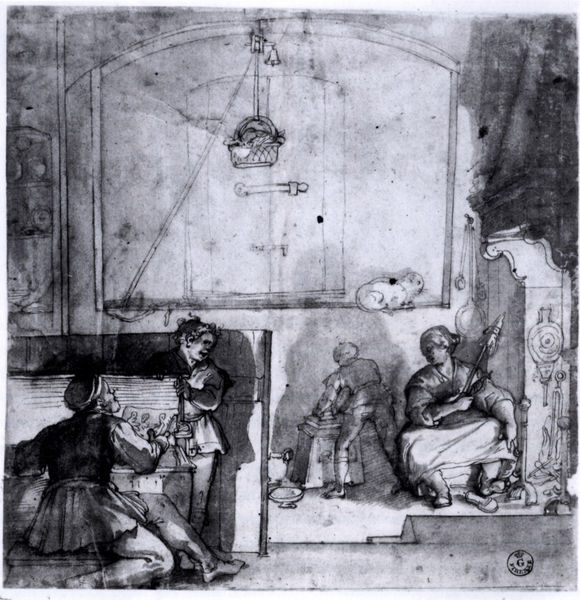
Titel: Taddeo im Haus des Pier Francesco Calabrese
Künstler: Federico Zuccari
Standort: Florenz
Institution: Gabinetto Disegni e Stampe degli Uffizi
Schlagwörter: skizze, mütze, dunkelheit, hase, rast, korb, katze, nische, flaschenzug, ut